Question: I have a more general coding question.
The App shazam are using a very cool design where you could slide images. I wonder what type of technique they most likely used to create this? I am interested in developing something similar for both Android and iOS.
Could there possibly be a tutorial or example code for something like this on the web? As far from what I've seen there are no "native" support for a design like this in iOS/Android? All experience is very appreciated. / Regards

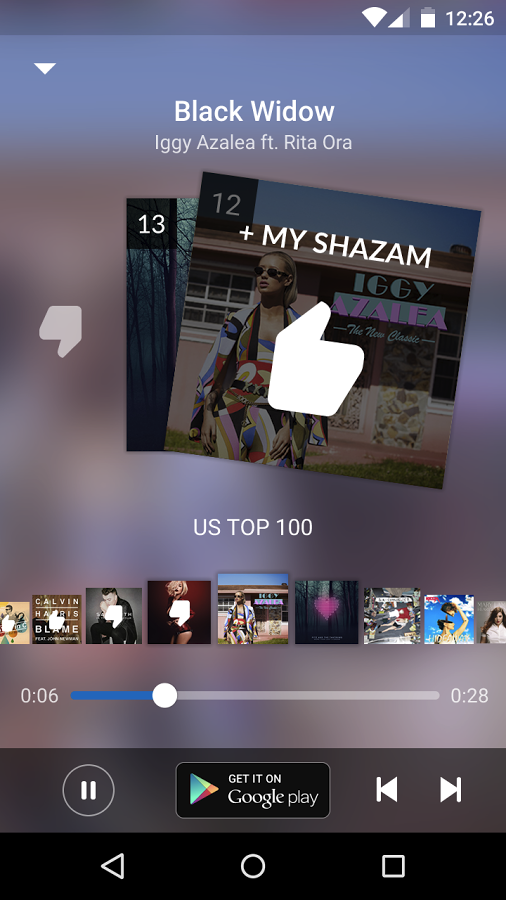
Answer: Here is a good staring point:
<URL>

<URL>

<URL>